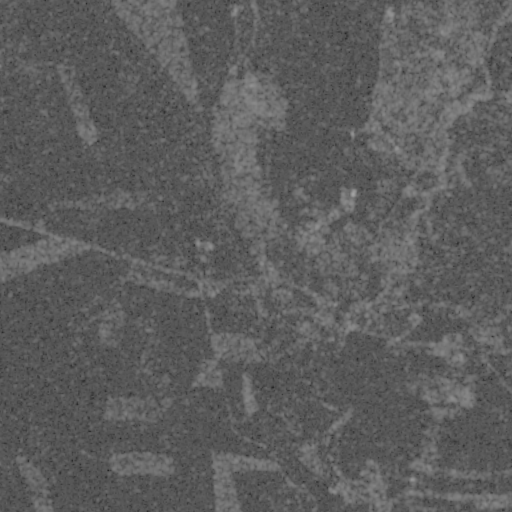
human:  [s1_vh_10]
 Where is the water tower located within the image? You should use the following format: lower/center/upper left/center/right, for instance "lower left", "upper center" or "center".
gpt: The water tower is located in the center of the image.
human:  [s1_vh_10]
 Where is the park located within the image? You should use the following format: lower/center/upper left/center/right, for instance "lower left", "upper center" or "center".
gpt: There is no park in the image.

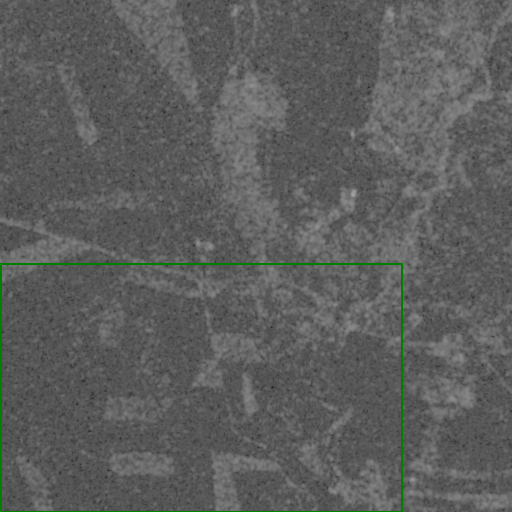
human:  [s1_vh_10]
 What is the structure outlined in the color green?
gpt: The structure outlined in green is a crop field.
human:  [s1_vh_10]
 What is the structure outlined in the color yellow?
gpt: There is no yellow outline.